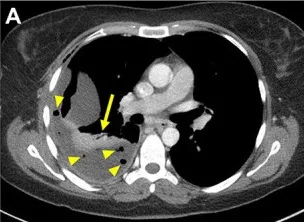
Computed tomography (CT) scan [axial.
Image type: radiology (ct)